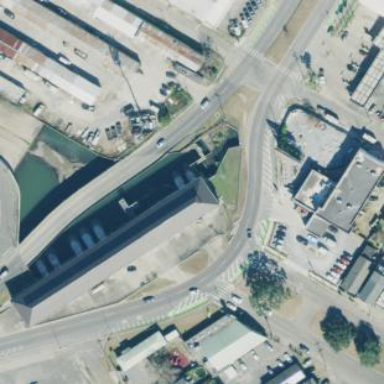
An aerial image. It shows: Pumping station building.